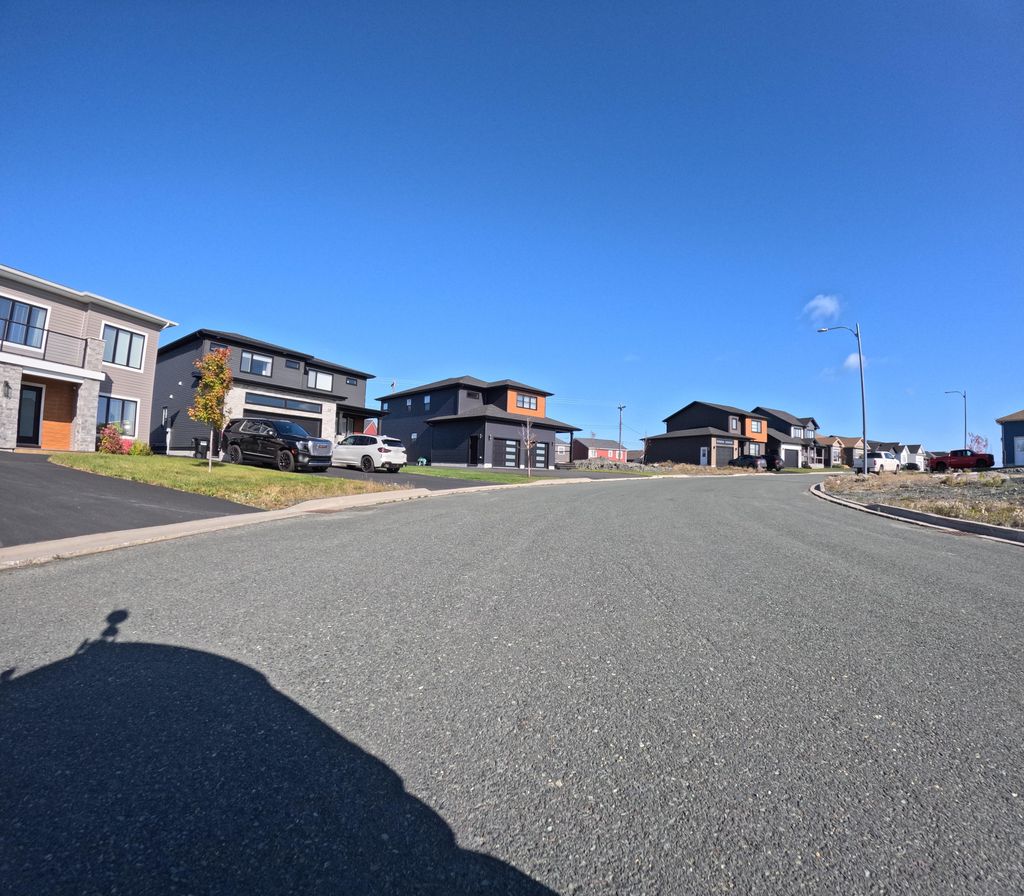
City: st_johns